Question: Is there any way to add components in a drag and drop fashion?
Here is what my environment currently looks like:

Right now I can only modify what my window looks like through xml, which is undesirable. Is there anyway to drag and drop buttons and stuff?
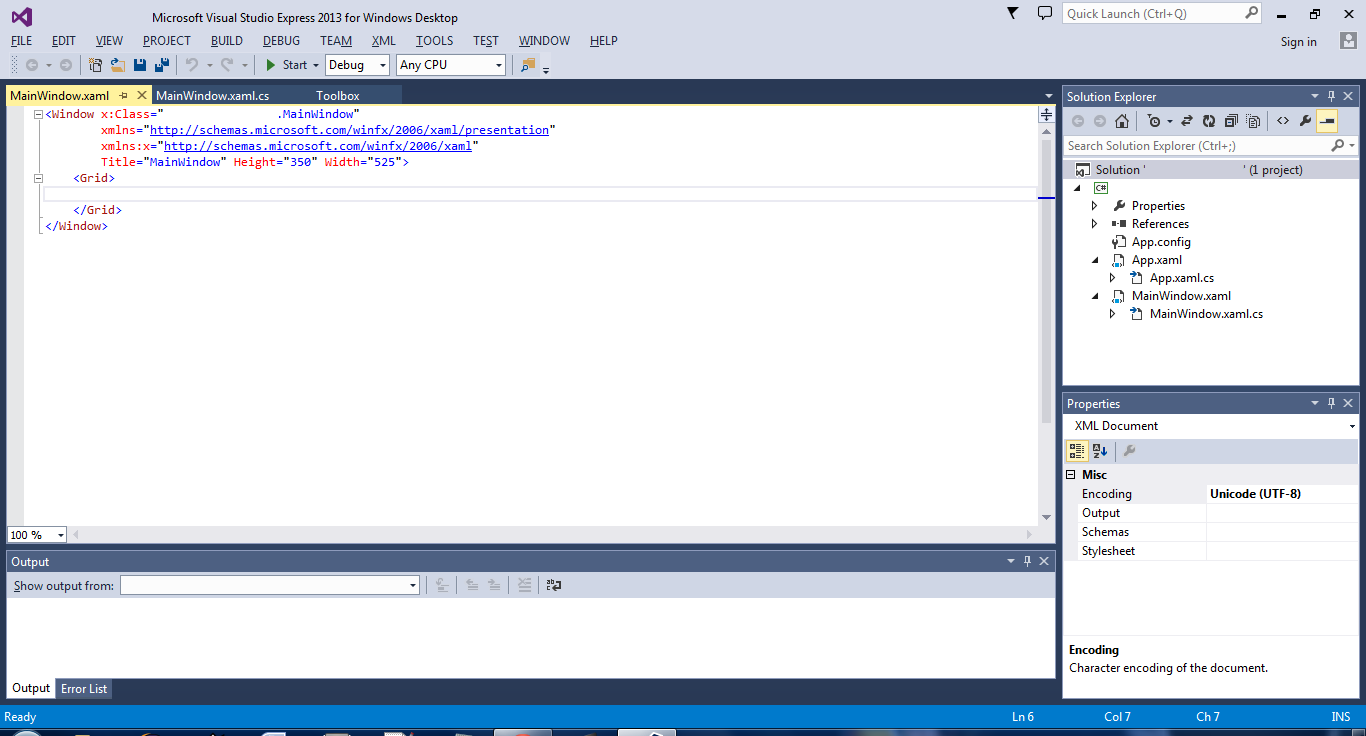
Answer: Right click the file, -> 'Open with...' -> pick 'XAML UI Designer', and check 'Set as Default'.
You selected the XML Editor as the default for this file type previously, so things like 'shift+F7' to change to design view aren't available. Changing the default back will fix this.